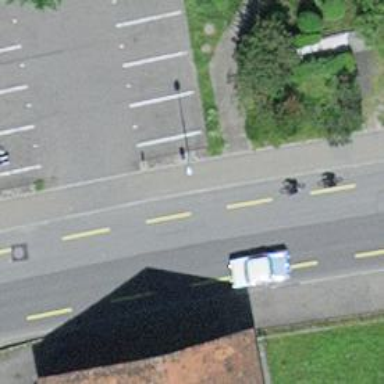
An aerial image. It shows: Sidewalk along the footway.